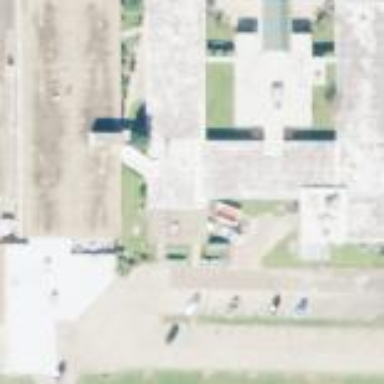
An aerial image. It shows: Hospital building.